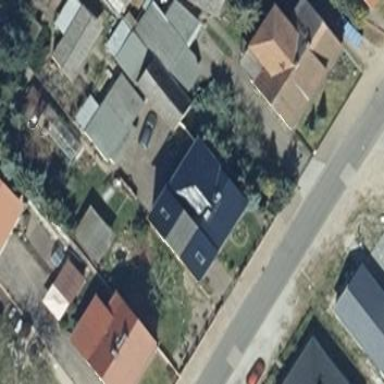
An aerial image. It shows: Simple house.